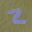
Label: 2